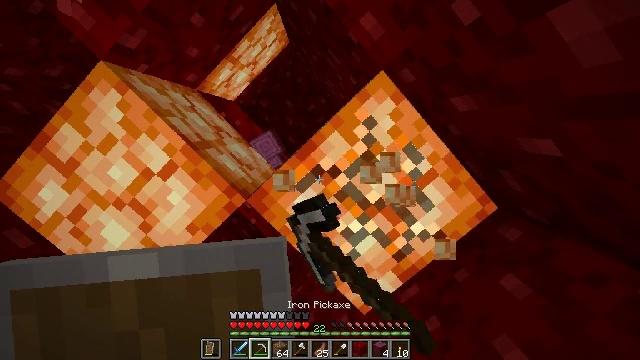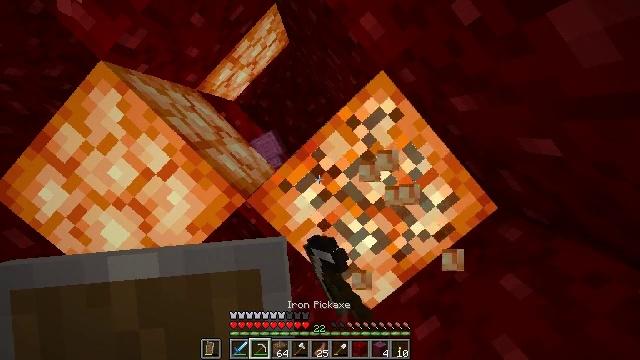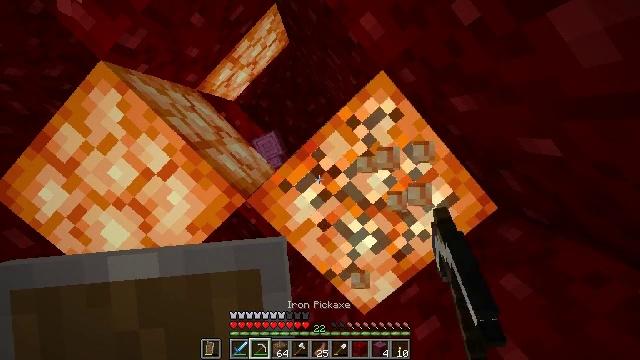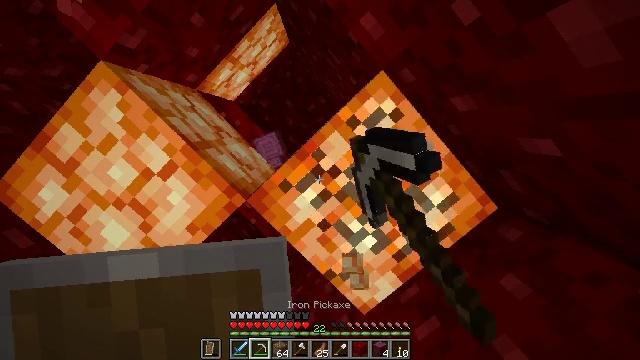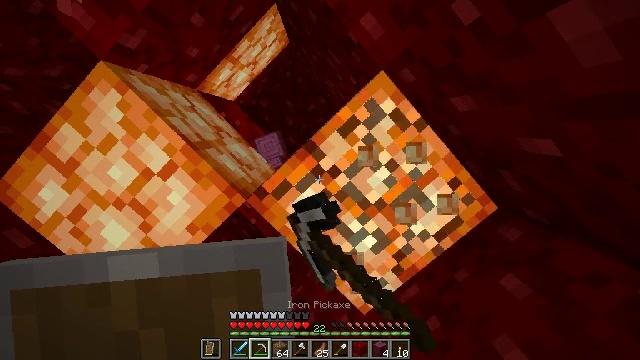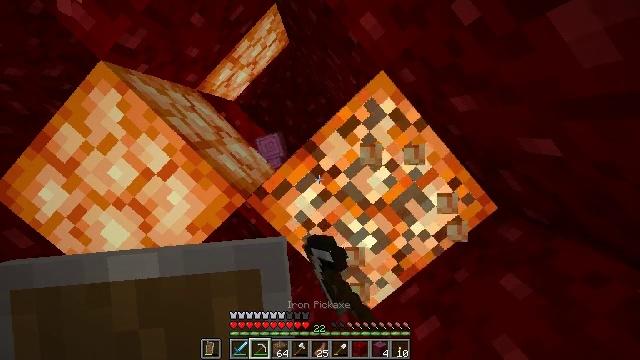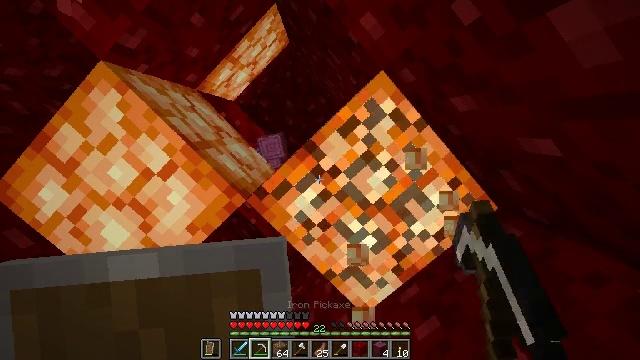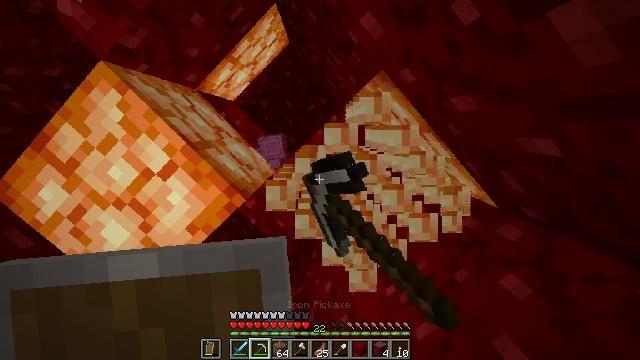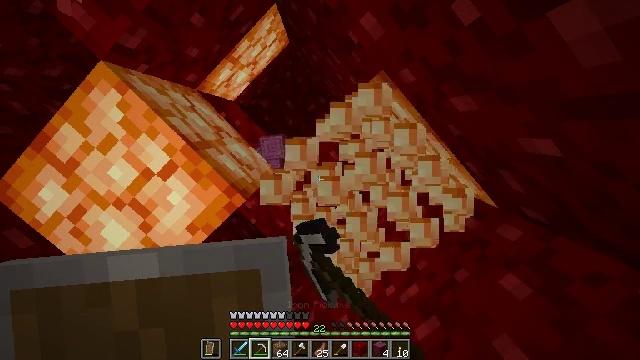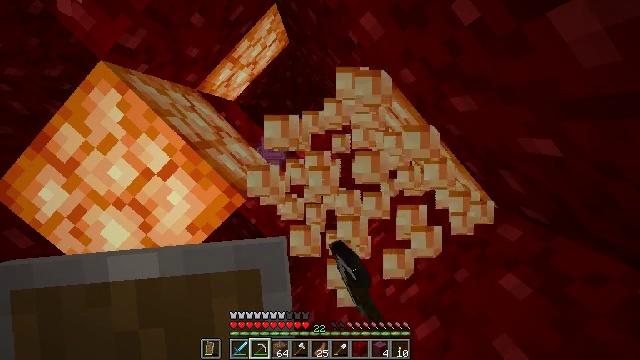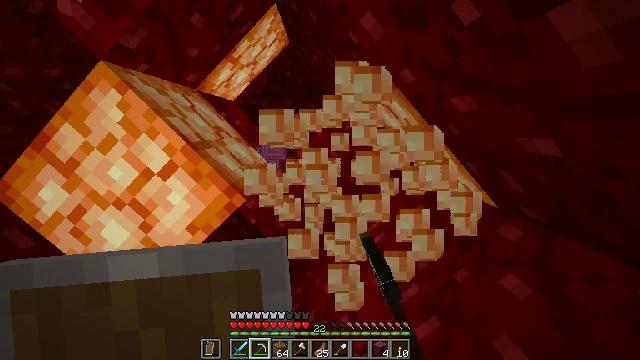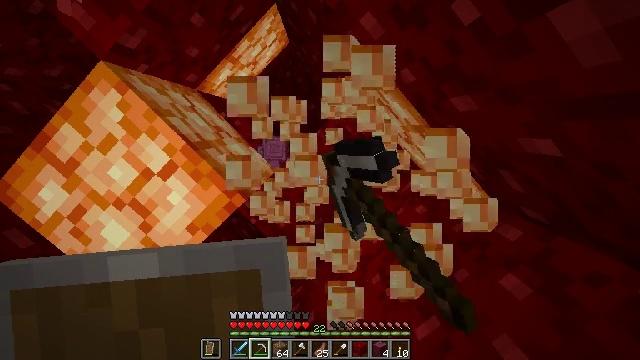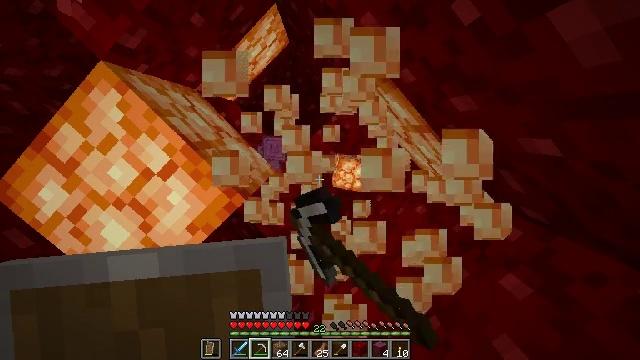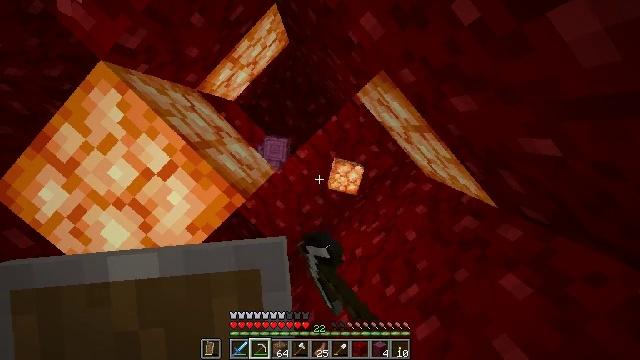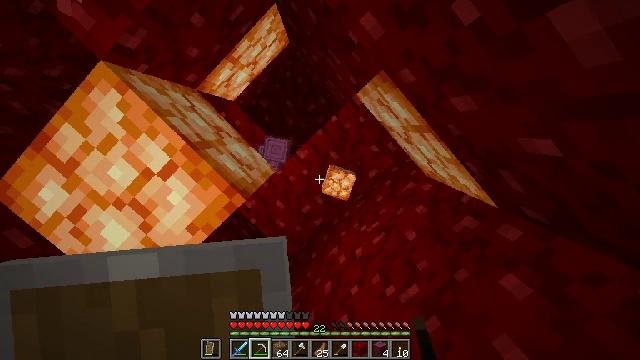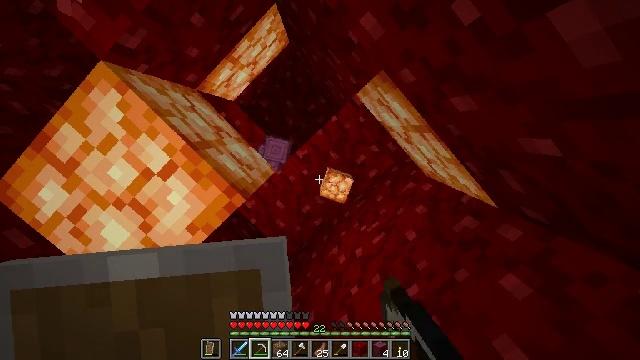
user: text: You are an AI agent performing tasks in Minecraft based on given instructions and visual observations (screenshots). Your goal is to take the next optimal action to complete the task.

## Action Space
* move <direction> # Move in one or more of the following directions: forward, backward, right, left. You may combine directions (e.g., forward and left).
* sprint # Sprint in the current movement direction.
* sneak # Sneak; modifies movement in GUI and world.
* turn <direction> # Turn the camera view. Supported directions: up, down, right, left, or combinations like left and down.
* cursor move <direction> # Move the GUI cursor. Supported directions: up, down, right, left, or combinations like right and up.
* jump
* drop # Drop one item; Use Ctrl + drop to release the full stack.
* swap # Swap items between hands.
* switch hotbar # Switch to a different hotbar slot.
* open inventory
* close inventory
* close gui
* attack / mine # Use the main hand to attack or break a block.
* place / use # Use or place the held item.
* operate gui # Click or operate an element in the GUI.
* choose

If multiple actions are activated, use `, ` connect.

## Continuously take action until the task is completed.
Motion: motion action
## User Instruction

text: Retrieve shroomlight for lighting purposes.
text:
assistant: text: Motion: attack / mine
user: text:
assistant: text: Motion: attack / mine
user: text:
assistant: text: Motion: attack / mine
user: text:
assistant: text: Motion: attack / mine
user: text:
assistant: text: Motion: attack / mine
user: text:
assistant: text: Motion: attack / mine
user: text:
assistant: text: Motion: attack / mine
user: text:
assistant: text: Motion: attack / mine
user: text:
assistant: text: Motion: attack / mine
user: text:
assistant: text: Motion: attack / mine
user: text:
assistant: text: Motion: attack / mine
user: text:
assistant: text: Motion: attack / mine
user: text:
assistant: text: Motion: attack / mine
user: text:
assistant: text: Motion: attack / mine
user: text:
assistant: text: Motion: attack / mine
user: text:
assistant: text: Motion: no_op
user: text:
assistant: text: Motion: no_op
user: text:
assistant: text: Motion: no_op
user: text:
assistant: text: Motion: no_op
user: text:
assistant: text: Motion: no_op
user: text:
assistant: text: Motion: no_op
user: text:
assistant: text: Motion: no_op
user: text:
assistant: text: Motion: turn left and down
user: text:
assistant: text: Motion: turn left and down
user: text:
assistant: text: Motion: turn down
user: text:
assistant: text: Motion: turn down
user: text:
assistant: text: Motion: turn down
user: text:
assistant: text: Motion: turn down
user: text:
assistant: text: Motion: turn down
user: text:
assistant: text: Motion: turn down